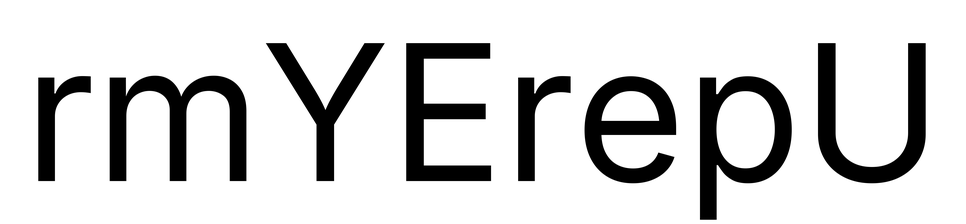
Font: Inter_Regular